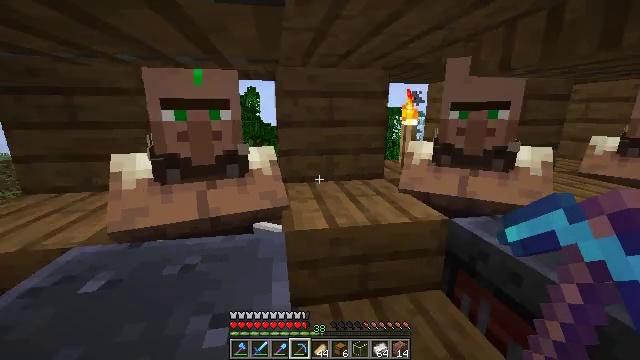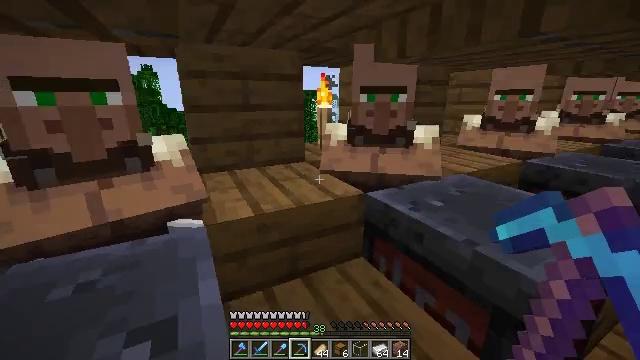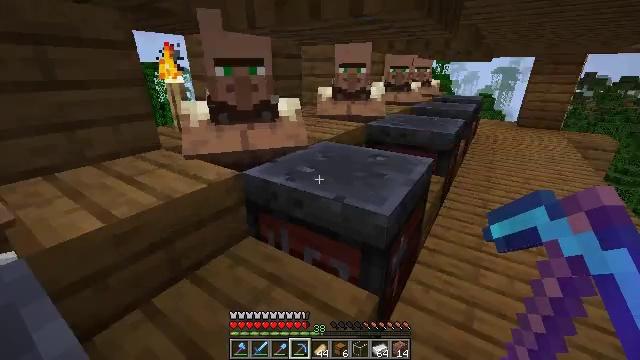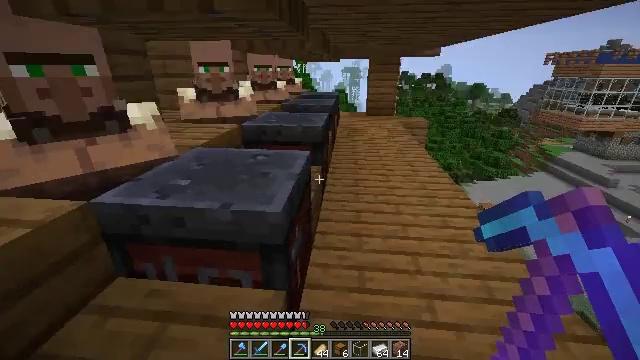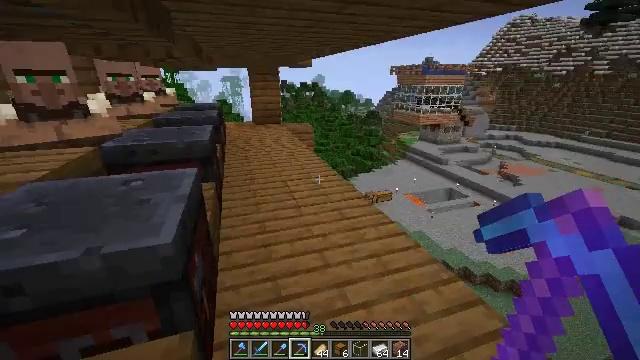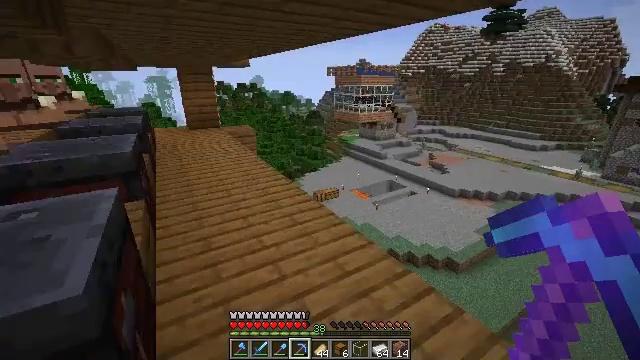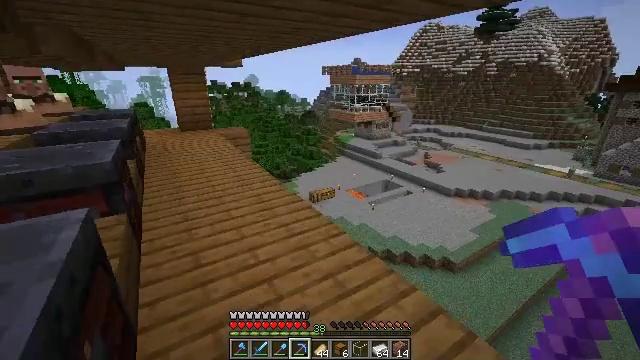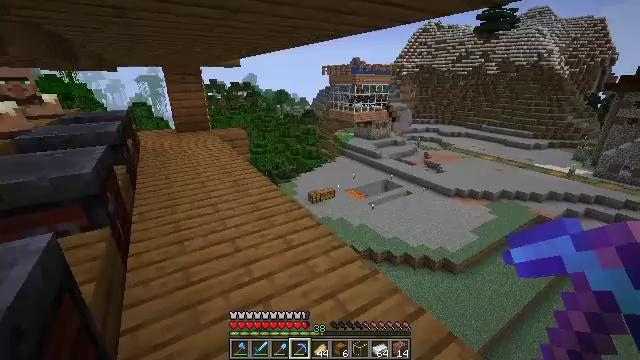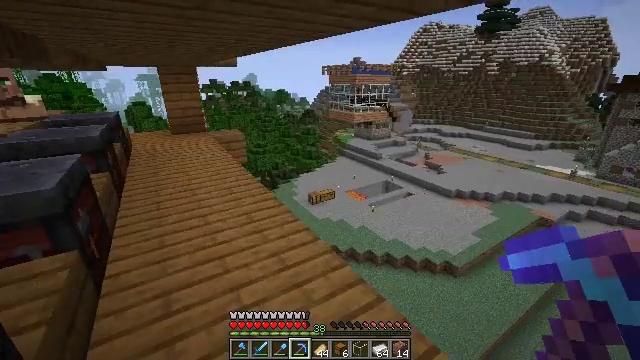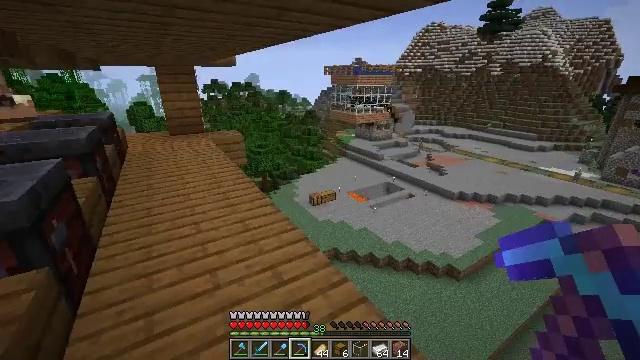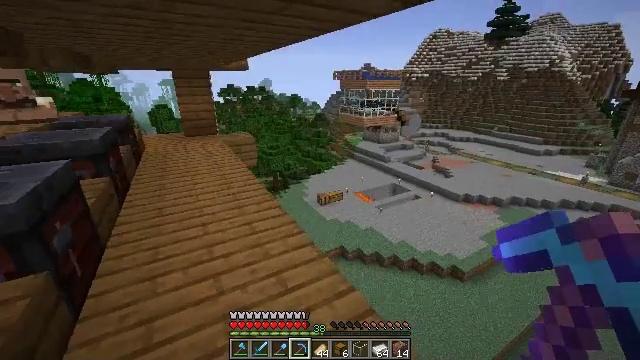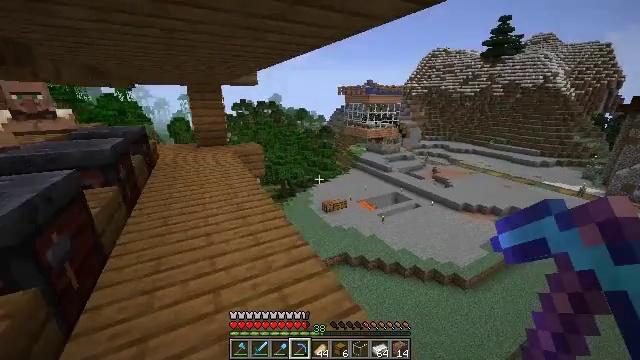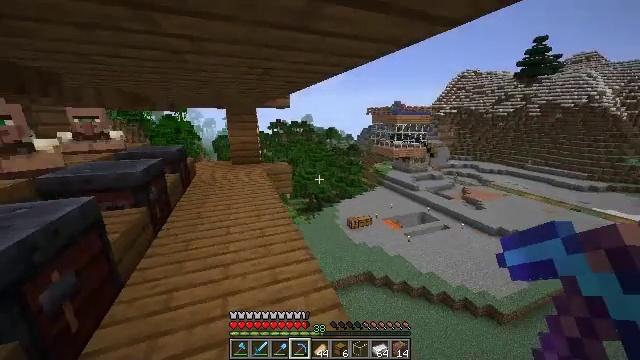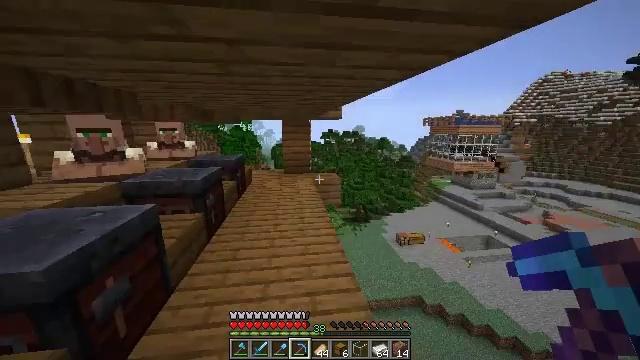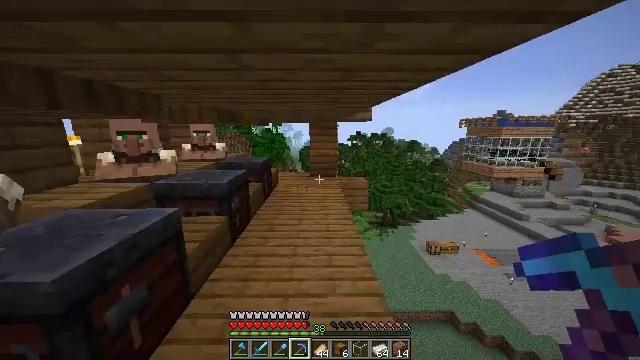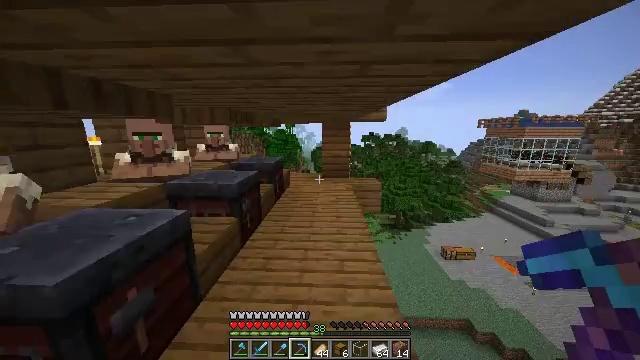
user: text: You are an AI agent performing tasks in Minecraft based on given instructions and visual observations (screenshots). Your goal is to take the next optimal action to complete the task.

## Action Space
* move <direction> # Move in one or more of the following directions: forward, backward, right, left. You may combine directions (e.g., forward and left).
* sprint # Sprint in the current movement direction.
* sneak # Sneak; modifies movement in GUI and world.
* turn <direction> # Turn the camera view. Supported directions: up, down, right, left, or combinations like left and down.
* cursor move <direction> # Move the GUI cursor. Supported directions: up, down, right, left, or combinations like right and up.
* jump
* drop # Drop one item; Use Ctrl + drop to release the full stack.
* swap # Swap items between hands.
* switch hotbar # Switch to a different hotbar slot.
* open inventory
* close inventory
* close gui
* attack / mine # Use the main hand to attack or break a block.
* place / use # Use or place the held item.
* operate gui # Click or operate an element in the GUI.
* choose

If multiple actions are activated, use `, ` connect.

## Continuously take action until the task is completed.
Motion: motion action
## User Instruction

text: Craft the redstone.
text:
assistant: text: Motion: turn right and down
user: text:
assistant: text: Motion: turn right and down
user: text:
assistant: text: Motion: turn right
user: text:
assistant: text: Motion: move forward, turn right and up
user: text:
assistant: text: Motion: move forward, turn right
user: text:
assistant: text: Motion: move forward, turn right
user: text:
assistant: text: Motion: move forward
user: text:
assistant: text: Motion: move forward
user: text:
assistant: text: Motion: move forward, sprint
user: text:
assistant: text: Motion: move forward, sprint, turn left
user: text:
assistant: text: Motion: move forward, sprint, turn left and up
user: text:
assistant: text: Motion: move forward, sprint, turn left and up
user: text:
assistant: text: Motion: move forward, turn left and up
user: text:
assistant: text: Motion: move forward, sprint, turn left
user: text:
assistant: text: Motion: move forward, sprint, turn left
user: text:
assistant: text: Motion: move forward, sprint
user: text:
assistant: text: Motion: move forward, sprint
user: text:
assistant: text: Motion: move forward, sprint
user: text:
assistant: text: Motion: move forward, sprint, turn right
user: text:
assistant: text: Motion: move forward, sprint, turn right and down
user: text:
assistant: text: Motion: move forward
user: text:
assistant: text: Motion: move forward
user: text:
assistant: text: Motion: move forward, sprint
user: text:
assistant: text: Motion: move forward, sprint
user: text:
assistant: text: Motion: move forward, sprint
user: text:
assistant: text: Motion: move forward
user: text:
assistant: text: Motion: move forward
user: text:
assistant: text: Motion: move forward
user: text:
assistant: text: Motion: move forward
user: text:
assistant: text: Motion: move forward